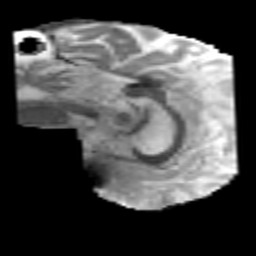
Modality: MD
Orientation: sagittal
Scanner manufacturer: philips
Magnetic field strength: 3 T
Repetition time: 8.594 s
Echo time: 0.1273 s